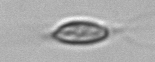
Label: Chrysochromulina